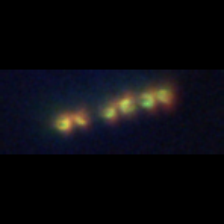
Taxon: Chaetoceros
Group: Diatoms